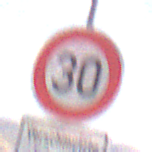
Verkehrszeichen: Geschwindigkeit30
Zusatzzeichen unten: HinweiseAufGefahrenDurchVerbaleAngabe4
Umgebung: Outdoor, Nature
Tageszeit: Midday
Wetter: PartlyCloudy
Licht: Natural
Jahreszeit: NotSpecified
Kontrast: HighContrast